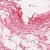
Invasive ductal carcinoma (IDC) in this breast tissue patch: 0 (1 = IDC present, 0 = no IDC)